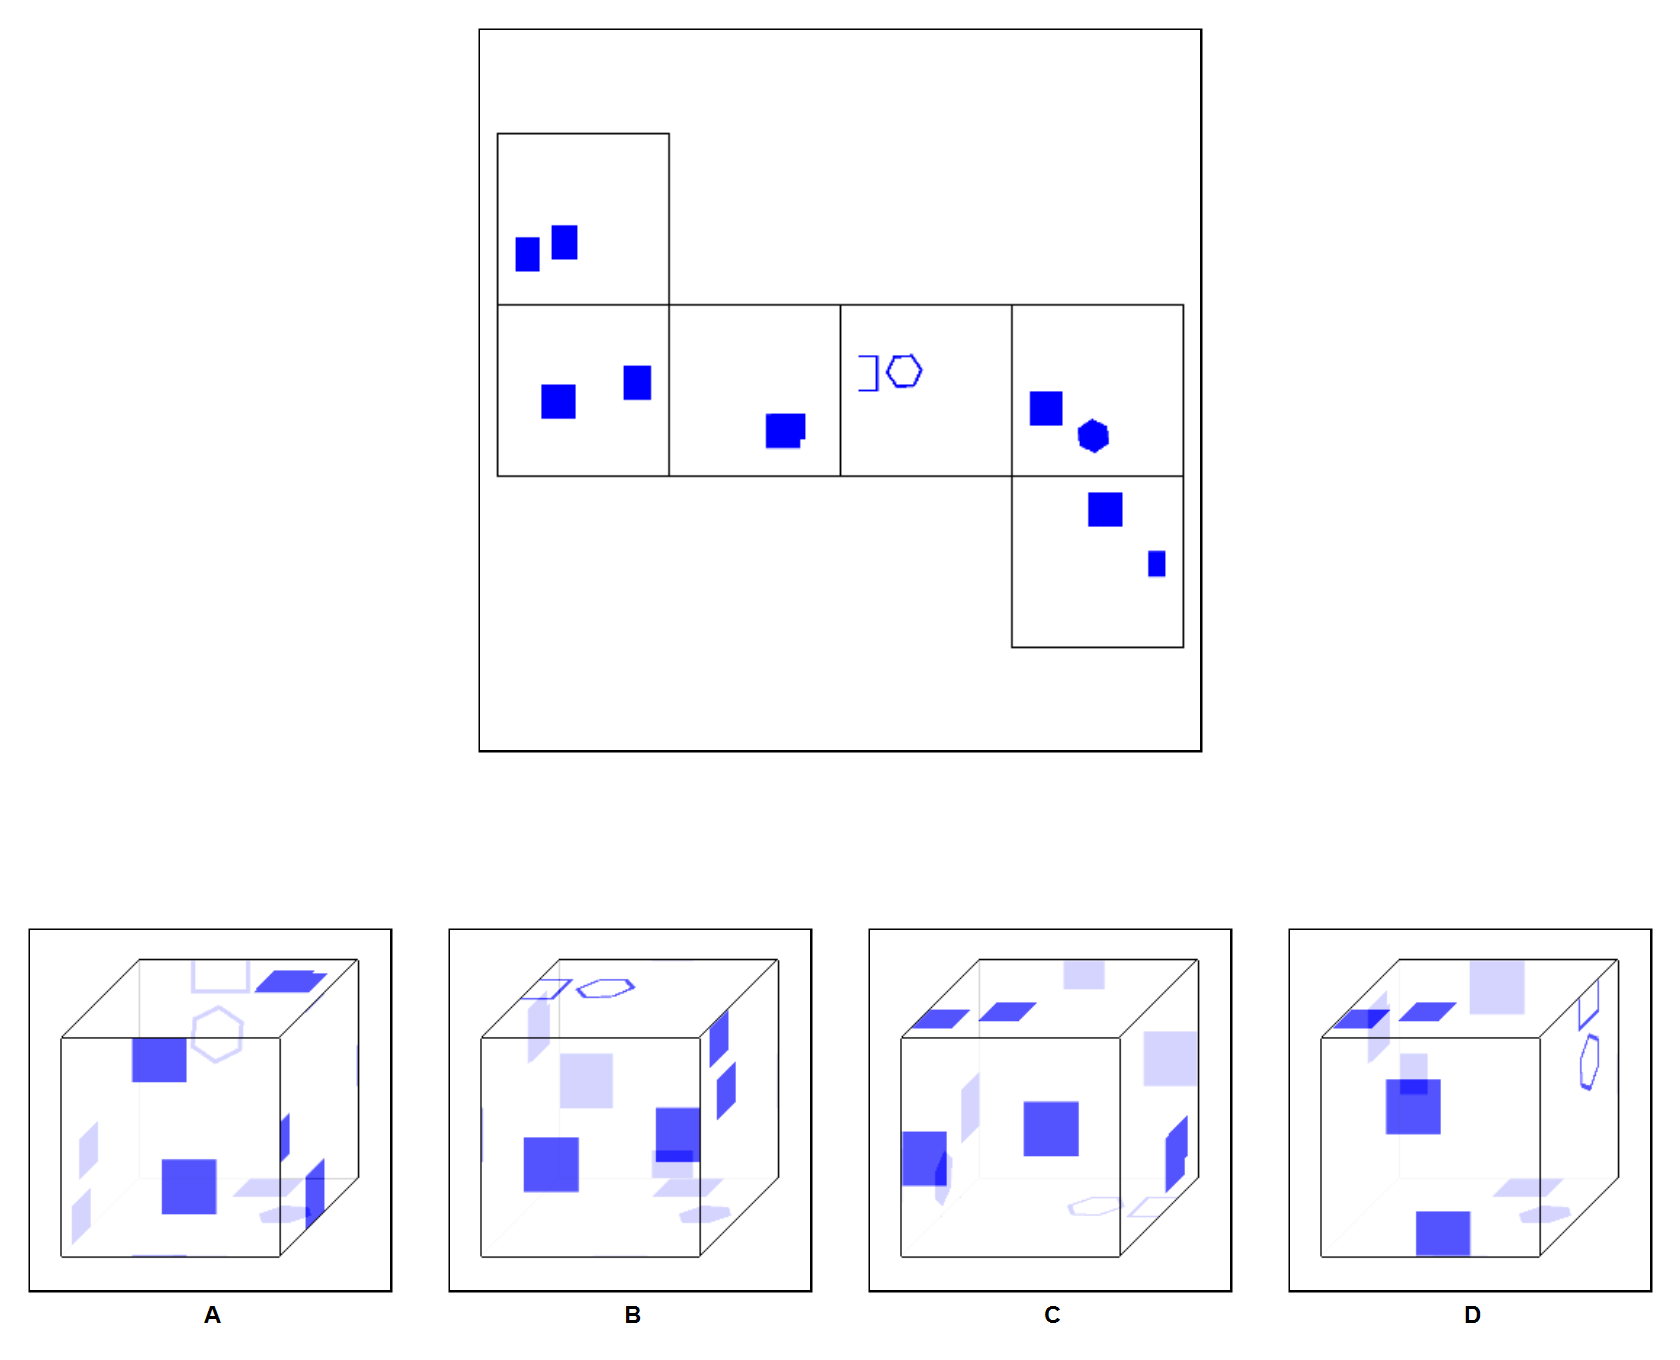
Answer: A